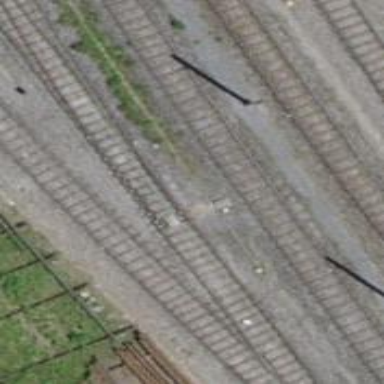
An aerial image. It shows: Railway switch.